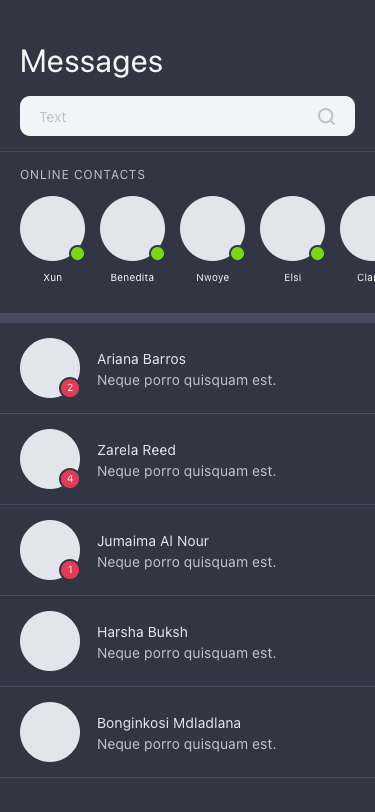
Text in this UI design:
Bonginkosi Mdladlana
Neque porro quisquam est.
Harsha Buksh
Neque porro quisquam est.
Jumaima Al Nour
Neque porro quisquam est.
1
Zarela Reed
Neque porro quisquam est.
4
Ariana Barros
Neque porro quisquam est.
2
Clarke
Elsi
Nwoye
Benedita
Xun
ONLINE CONTACTS
Messages